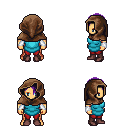
a pixel art fantasy rpg character, male body template, human, tanned skin, teal tunic, red pants, purple bangs hairstyle, cloth hood, white cloth bracers, maroon shoes, four views (front, back, left, right), 2x2 character sprite sheet, small pixel art, hard edges, no anti-aliasing